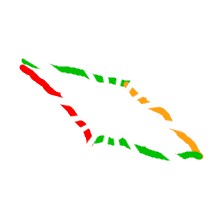
Shape: parallelogram